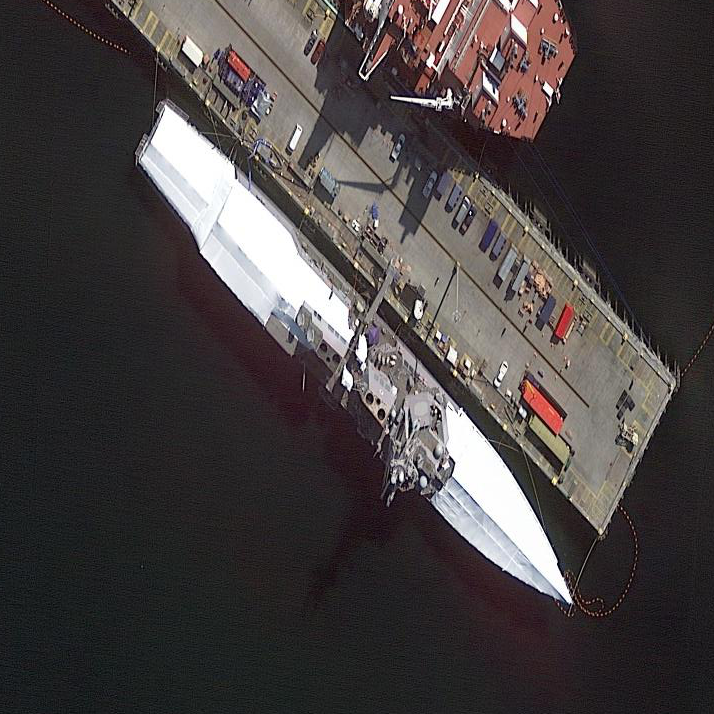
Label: Arleigh_Burke-class_destroyer